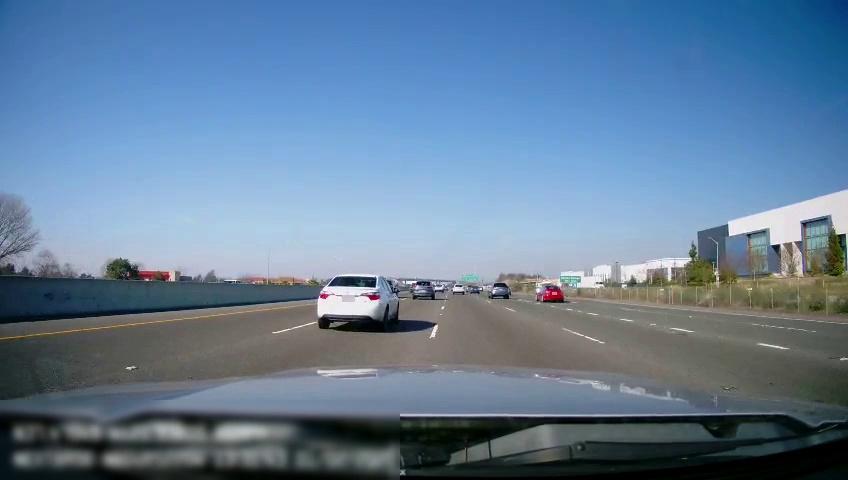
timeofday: Day
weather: Sunny
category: Drivable Space
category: Vehicles | Truck
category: Vehicles | Bus
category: Vehicles | Car
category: Vehicles | Car
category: Vehicles | SUV
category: Vehicles | SUV
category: Vehicles | SUV
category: Vehicles | SUV
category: Vehicles | SUV
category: Vehicles | Car
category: Lanes | Alternate Lane
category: Lanes | Alternate Lane
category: Lanes | Alternate Lane
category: Lanes | Current Lane
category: Lanes | Current Lane
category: Lanes | Alternate Lane
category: Lanes | Alternate Lane
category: Traffic | Signs
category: Traffic | Signs